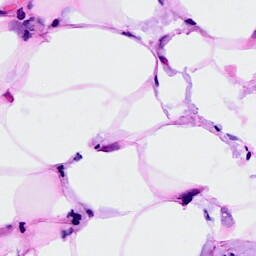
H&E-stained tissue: Breast